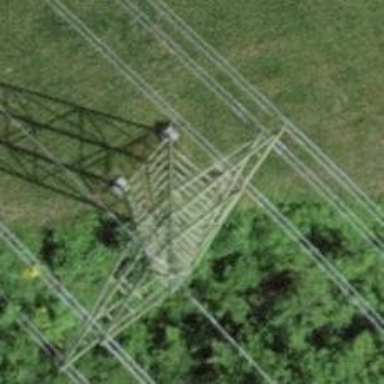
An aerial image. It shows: Towering power structure.